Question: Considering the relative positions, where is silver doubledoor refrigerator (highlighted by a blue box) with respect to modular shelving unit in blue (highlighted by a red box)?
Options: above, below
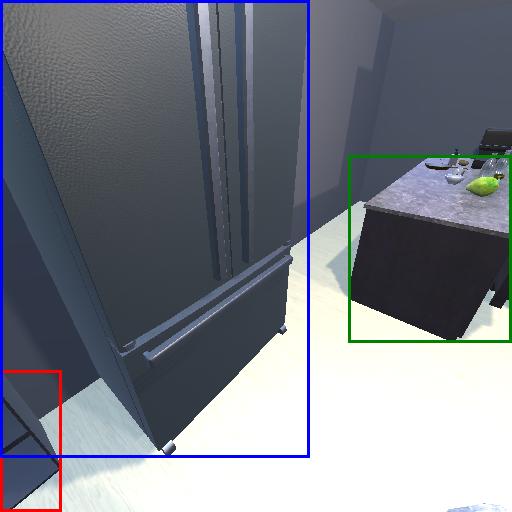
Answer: above